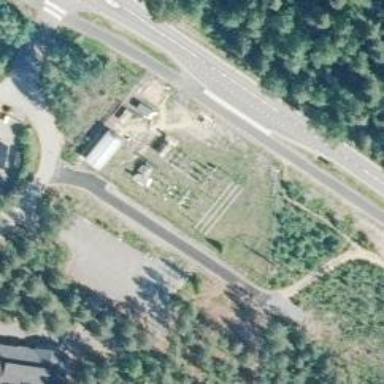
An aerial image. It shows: Power substation enclosed by fence.